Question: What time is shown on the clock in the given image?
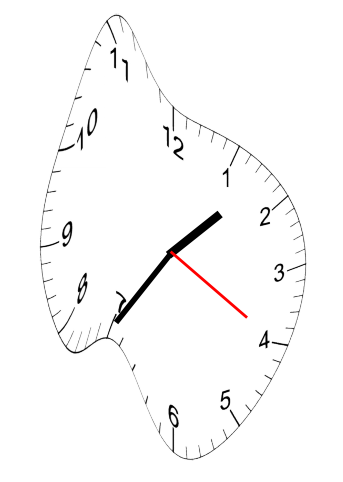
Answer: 01:35:20